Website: lowes
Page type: cart
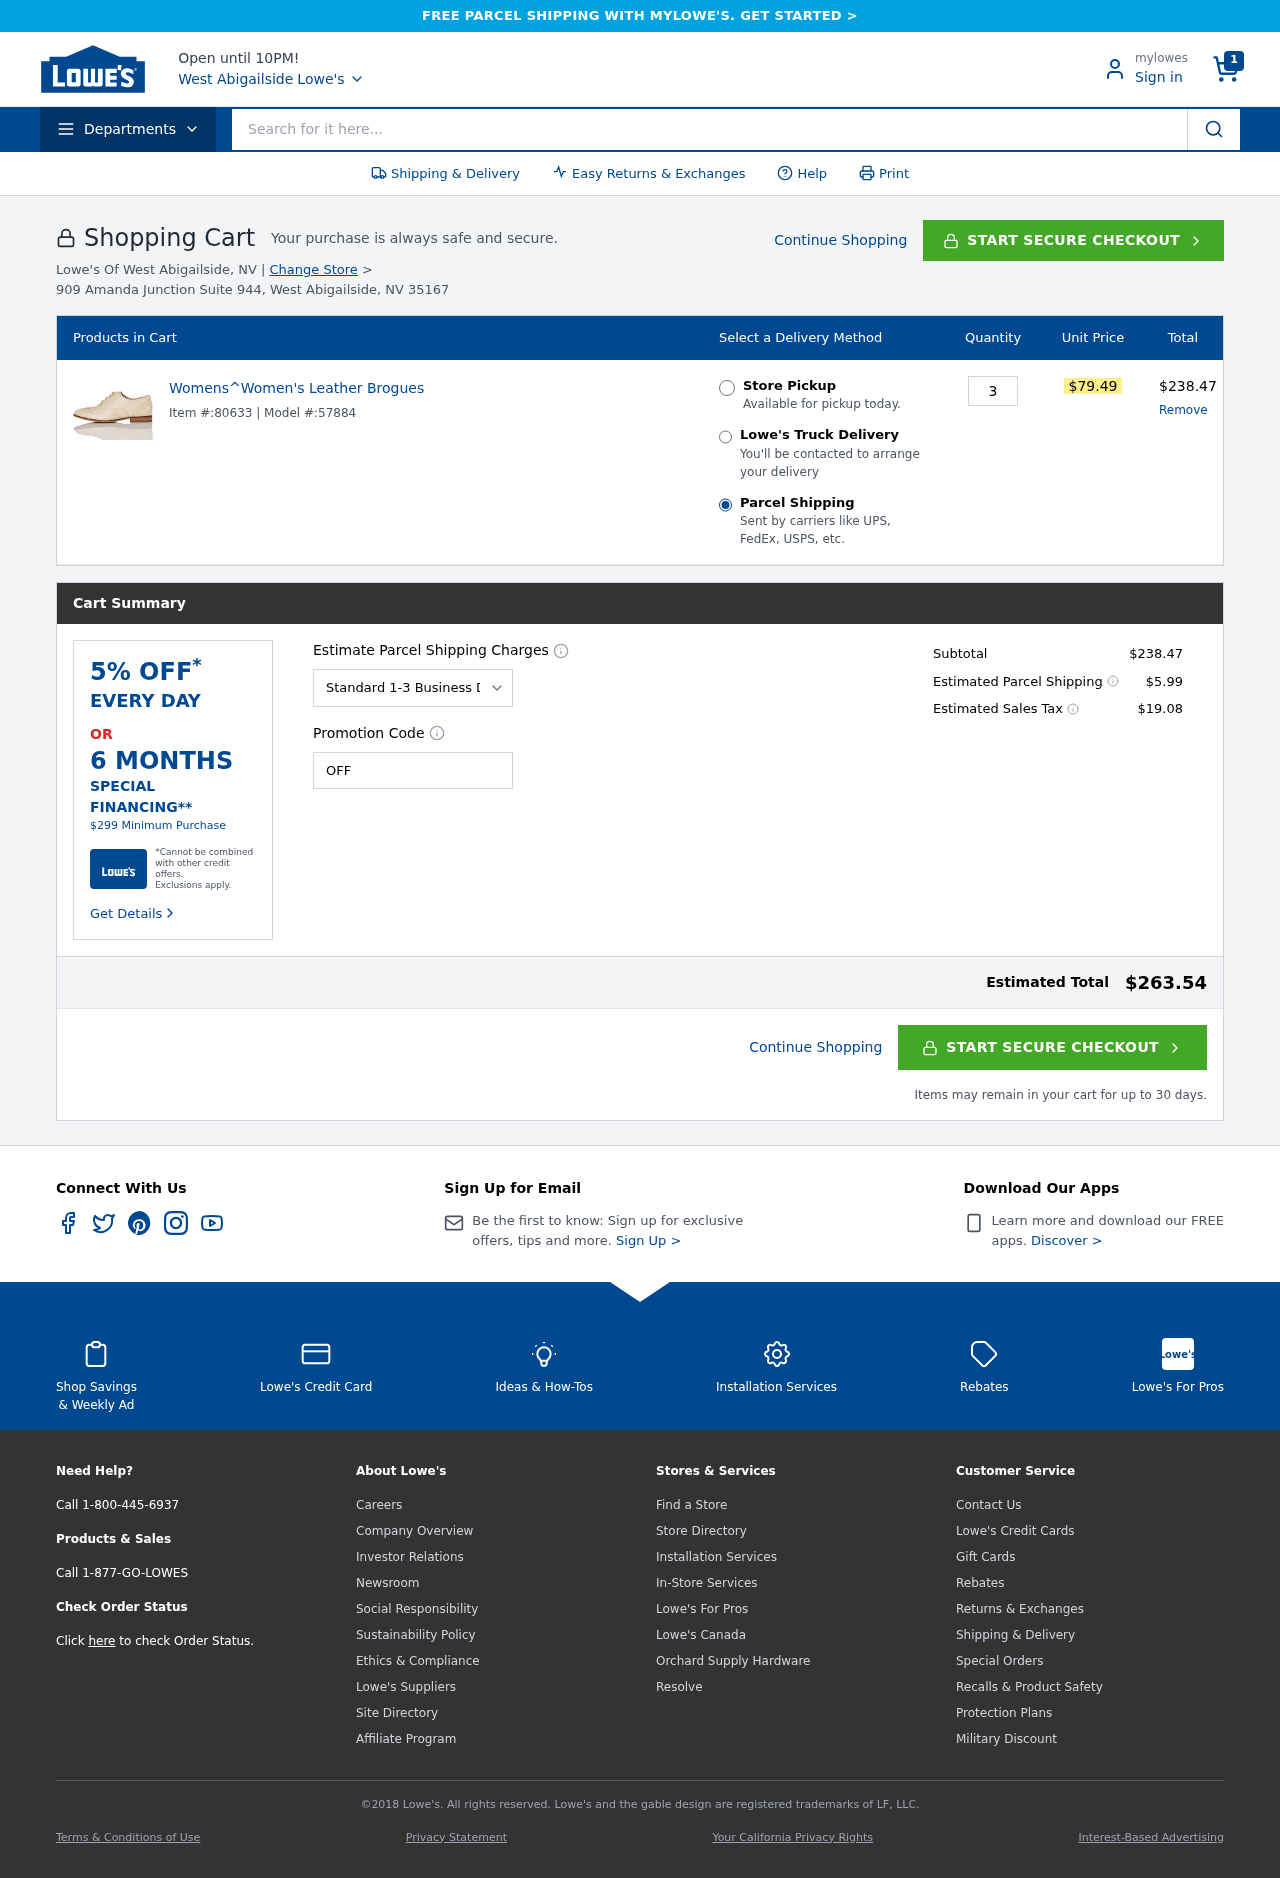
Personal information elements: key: PII_CITY
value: Abigailside
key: PII_CITY
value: West Abigailside
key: PII_POSTCODE
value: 35167
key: PII_PROMO_CODE
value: OFF87
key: PII_STREET
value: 909 Amanda Junction Suite 944
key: PII_STATE_ABBR
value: NV
Product elements: key: PRODUCT1_NAME
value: Womens^Women's Leather Brogues
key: PRODUCT1_PRICE
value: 79.49
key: PRODUCT1_QUANTITY
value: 3
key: PRODUCT1_MODEL
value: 57884
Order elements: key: ORDER_NUM_ITEMS
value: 1
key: ORDER_ITEM_ID
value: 80633
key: ORDER_LINE_TOTAL
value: $238.47
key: ORDER_SUBTOTAL
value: $238.47
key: ORDER_SHIPPING_COST
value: $5.99
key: ORDER_TAX
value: $19.08
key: ORDER_TOTAL
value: $263.54
Search elements: key: HEADER_SEARCH
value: Search for it here...